Field crop: tomato
Growth stage: 2
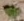
Species: solanum